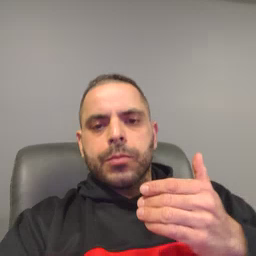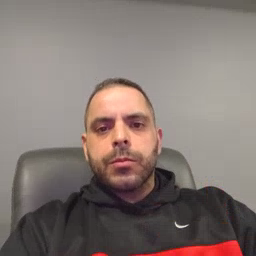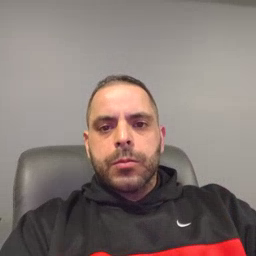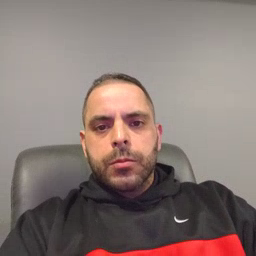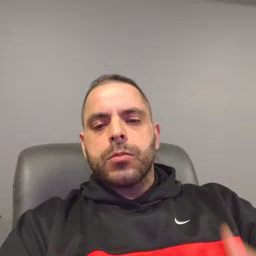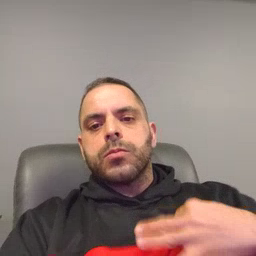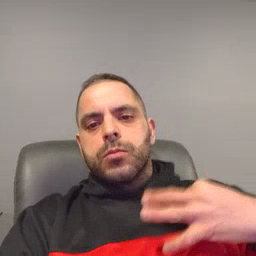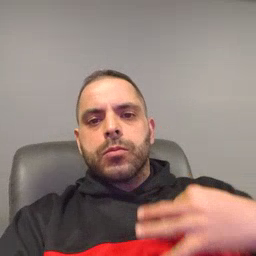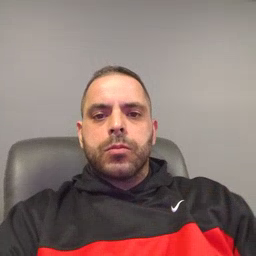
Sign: shirt